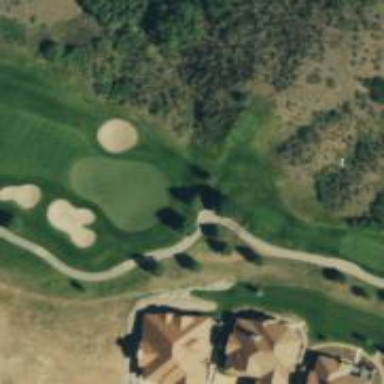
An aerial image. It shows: Golf cartpath that is also road path.